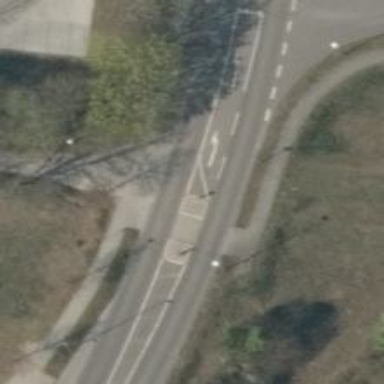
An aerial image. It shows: Uncontrolled crossing with central island on the road.